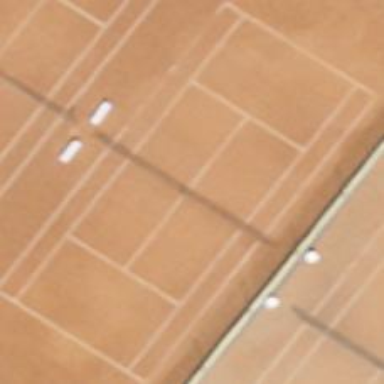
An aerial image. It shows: Tennis court on pitch.